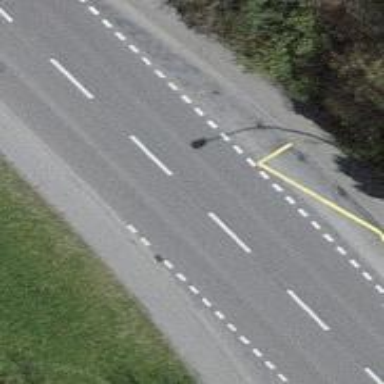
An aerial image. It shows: Bus stop with stop position for public transport.